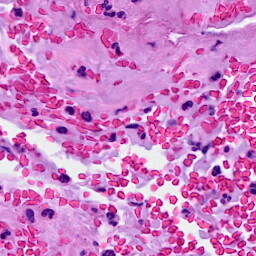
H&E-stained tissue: Breast